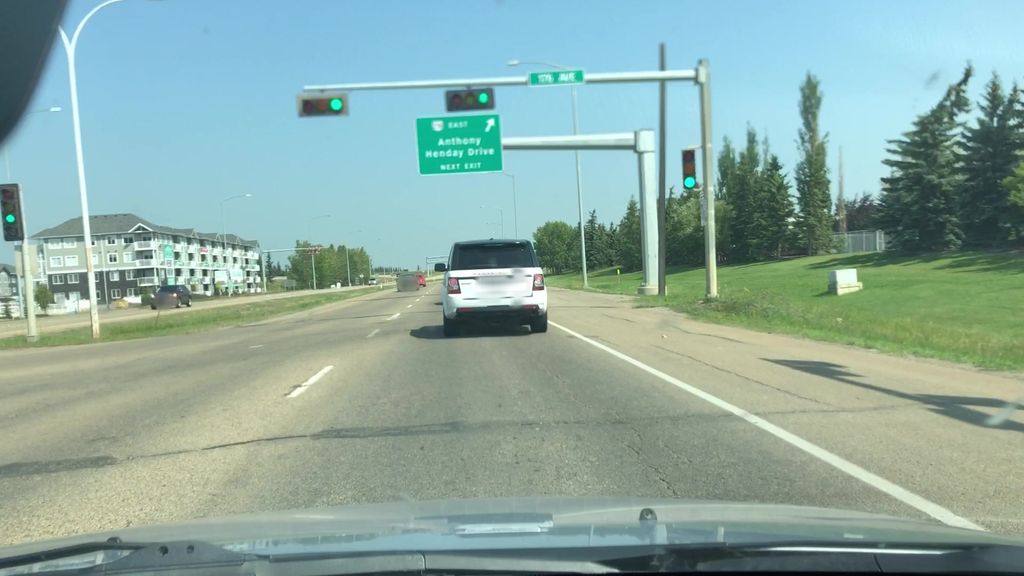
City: edmonton